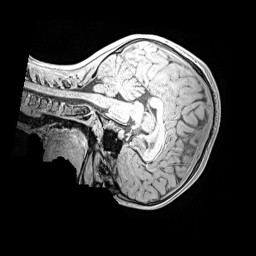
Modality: MP2RAGE
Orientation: sagittal
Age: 11
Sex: female
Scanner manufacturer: siemens
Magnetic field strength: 3 T
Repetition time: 4 s
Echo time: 0.00299 s